【题型】填空题　【知识点】解析几何　【难度】easy
在平面直角坐标系中，$A(0,0)$，$B(1,2)$ 两点绕定点 $P$ 按顺时针方向旋转 $\theta$ 角后，分别到 $A'(4,4)$，$B'(5,2)$ 两点位置，则 $\cos\theta$ 的值为 \underline{\ \ \ \ \ \ \ \ }.
【解答】
【答案】$-\frac{3}{5}$/$-0.6$

【解析】依题意，点 $P$ 在线段 $AA'$ 的中垂线 $l_1$ 上，点 $P$ 也在线段 $BB'$ 的中垂线 $l_2$ 上.

连 $AB,A'B'$，而 $A(0,0)$，$B(1,2)$，$A'(4,4)$，$B'(5,2)$，因此 $|A'B'| = |AB| = \sqrt{5}$，

而 $|PA'| = |PA|,|PB'| = |PB|$，即 $\triangle A'PB' \cong \triangle APB$，有 $\angle A'PB' = \angle APB$，于是得 $\angle BPB' = \angle APA' = \theta$，

直线 $l_1$ 过 $AA'$ 中点 $(2,2)$，而直线 $AA'$ 斜率为 $1$，则直线 $l_1$ 的斜率为 $-1$，方程为 $x + y = 4$，直线 $l_2$ 的方程为 $x = 3$，

于是得点 $P(3,1)$，令直线 $l_2$ 交 $BB'$ 于点 $Q(3,2)$，$|PB| = \sqrt{(3 - 1)^2 + (1 - 2)^2} = \sqrt{5}$，$|PQ| = 1$，$\cos\angle BPQ = \frac{1}{\sqrt{5}}$，

所以
\[
\cos\theta = \cos2\angle BPQ = 2\cos^2\angle BPQ - 1 = 2\left(\frac{1}{\sqrt{5}}\right)^2 - 1 = -\frac{3}{5}.
\]

故答案为: $-\frac{3}{5}$

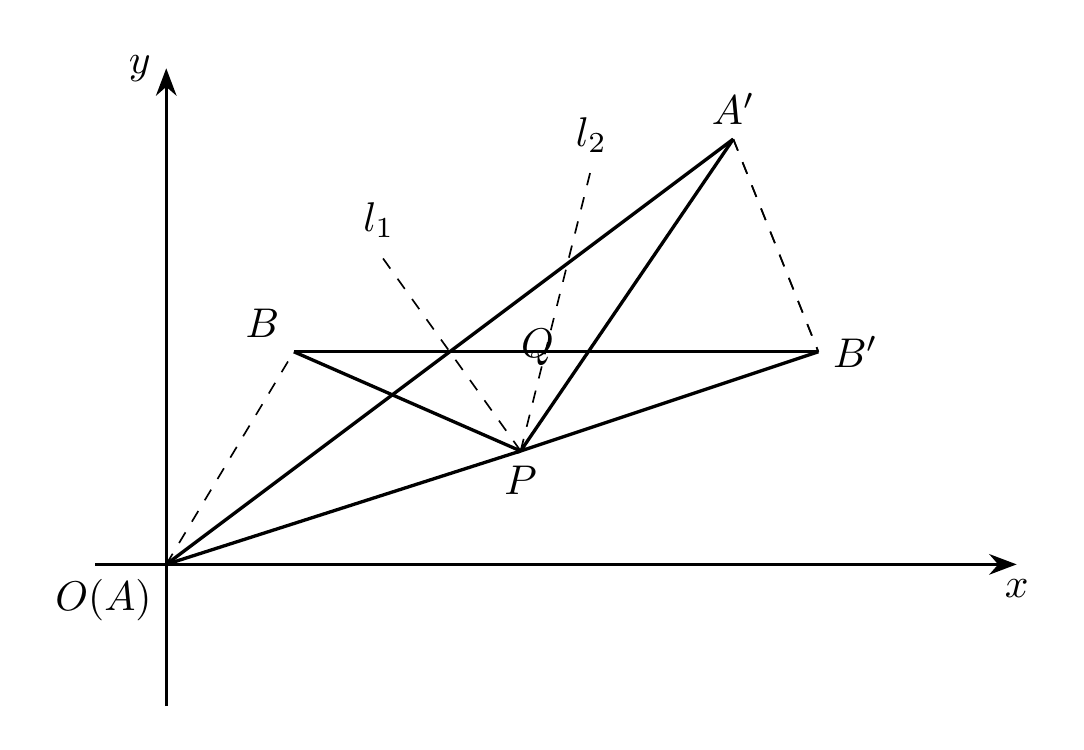